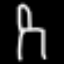
Label: chair